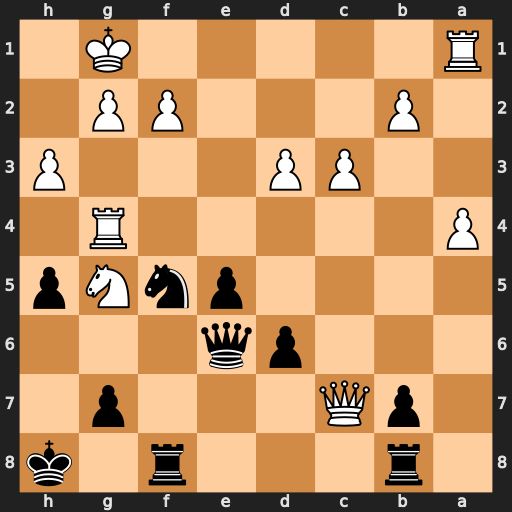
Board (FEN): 1r3r1k/1pQ3p1/3pq3/4pnNp/P5R1/2PP3P/1P3PP1/R5K1
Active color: b
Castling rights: -
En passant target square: -
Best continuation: Qg6 Nf7+ Qxf7 Qxf7 Rxf7